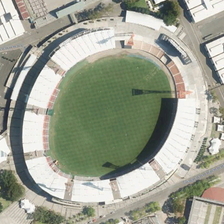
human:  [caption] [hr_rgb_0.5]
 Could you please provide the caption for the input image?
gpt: here is a round white stadium among other buildings .

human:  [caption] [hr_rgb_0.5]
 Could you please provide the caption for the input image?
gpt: it is a smart oval stadium with white roof on its bleachers surrounded by roads and buildings .

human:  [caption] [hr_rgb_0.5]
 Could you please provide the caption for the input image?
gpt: here is a round white stadium among other buildings .

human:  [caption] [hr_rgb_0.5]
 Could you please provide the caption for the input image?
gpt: here is a round white stadium among other buildings .

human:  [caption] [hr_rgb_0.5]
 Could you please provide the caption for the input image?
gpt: several buildings and green trees are around an oval stadium .